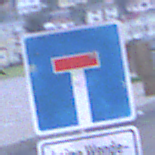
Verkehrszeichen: Sackgasse
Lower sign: HinweisGeaenderteVorfahrtVerkehrsfuehrungVerkehrsregelung3
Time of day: SunriseSunset
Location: Outdoor (Urban)
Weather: Overcast
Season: NotSpecified
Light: Natural